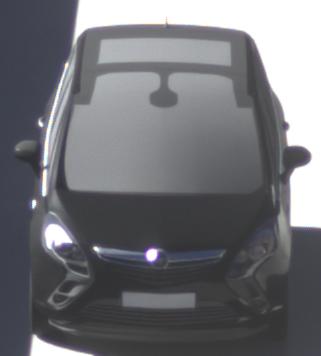
Make: Opel
Model: Zafira Tourer 1.8
Detailed model: Zafira (C) Tourer
Model produced from: 2012/01
Model produced until: 2015/06
Doors: 5
Color: black
Road condition: wet road
Daytime: morning or afternoon
Contrast: high contrast